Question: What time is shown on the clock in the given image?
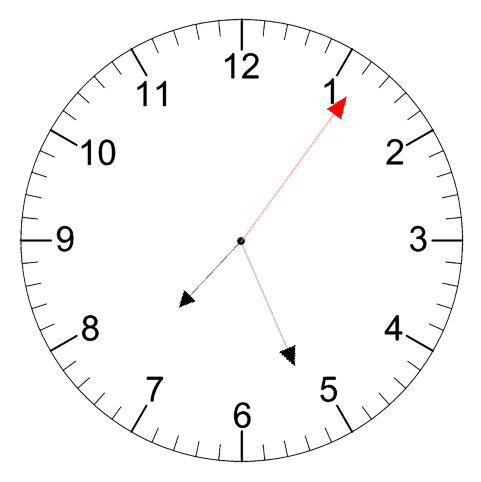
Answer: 07:26:06